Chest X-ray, PA view. Patient: 56 years old, sex M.
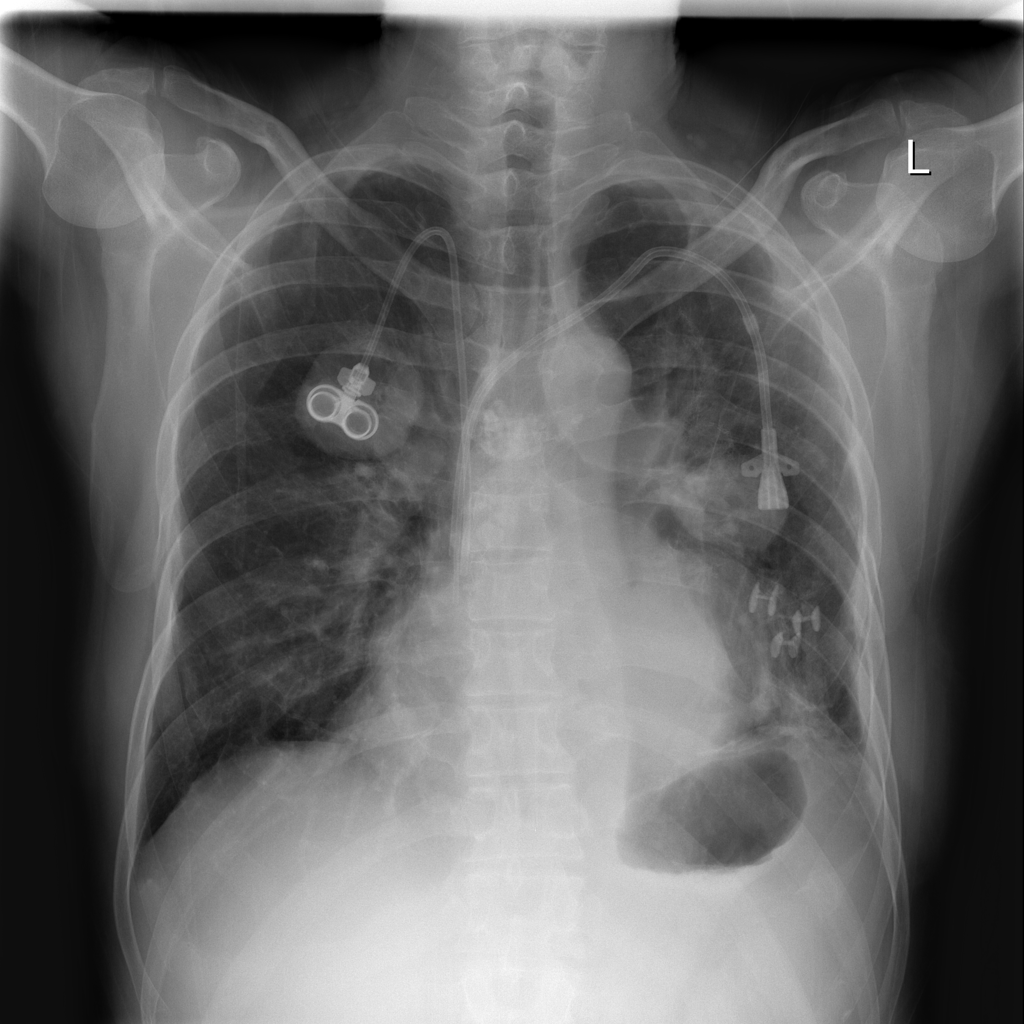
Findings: Consolidation, Effusion, Mass, Pleural_Thickening